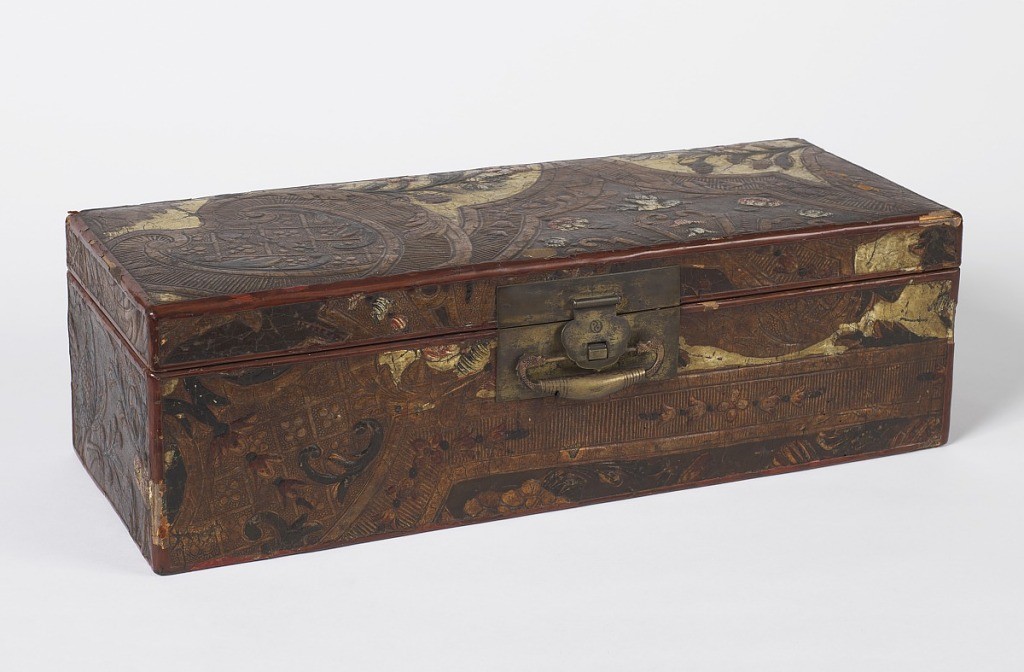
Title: Chest with hinged cover
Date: ca. 1675
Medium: Lacquered wood faced with leather
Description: Rectangular box in red-brown lacquer. Faced with Dutch leather embossed and tooled; decoration of scroll-enclosed diapered fields in gold; flowers on white or brown painted field. Brass hinges, mount and clasp. Yang-Yin design incised on mount; clasp with pair of sea horse heads and scale pattern.